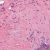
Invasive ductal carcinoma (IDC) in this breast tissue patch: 0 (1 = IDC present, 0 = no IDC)